Question: I've been an old project. I found when the old programmers tried to use the 'SetFocus()' of 'TWinControls' they surrounded them in try/catches with empty catch blocks. Thus swallowing the exceptions.
The default behavior of the program is to set the focus if the control is enabled. In order to do that I created a function which I can pass the 'TWinControl' to:
'''
void SafeSetFocus(TWinControl *Control)
{
if(Control->Enabled && Control->Visible)
{
Control->SetFocus();
}
}
'''
This code works for most of the program, however I found that in one area that I still get a Debugger Exception of 'Cannot focus a disabled or invisible window'.
I thought that the issue might be related to the parent, so I tried the following adjustment:
'''
void SafeSetFocus(TWinControl *Control)
{
if(Control->Enabled && Control->Visible &&
Control->Parent->Enabled && Control->Parent->Visible)
{
Control->SetFocus();
}
}
'''
This changed did not solve the issue. Because of this, I realized that the window may not necessarily be the parent. So my question boils down to:
Is there a way to determine what the window of the 'TWinControl' is and check to see if it is visible? This assumes the exception is accurate... otherwise if you know what the issue is, please share your knowledge :)
---
I've tried to determine the class name of the ParentWindow by the following code:
'''
String parentWindowClassName = ((TObject *)(Control->ParentWindow))->ClassName();
MessageDlg("parentWindowClassName: " + parentWindowClassName, mtInformation, TMsgDlgButtons() << mbOK, 0);
'''
The first line of code gives an access violation when I run it... any thoughts on a different way to try to determine the info?
'CanFocus()' with just the control doesn't work. 'CanFocus()' for the control and parent doesn't work, see screen shot.

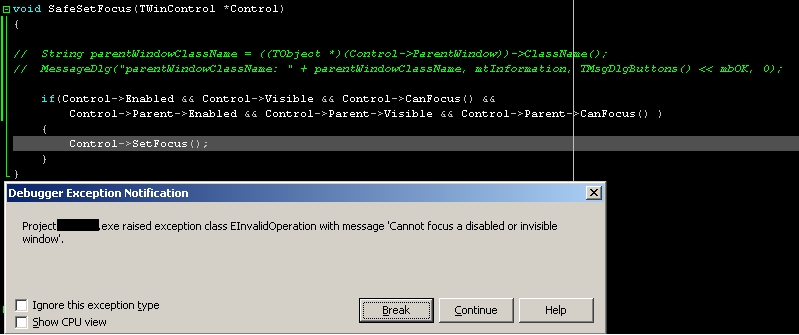
Answer: Thanks goes out to @KenWhite for his suggestions in question ( <URL>
His suggestions in that question lead me to the answer. Below is the code others might be interested in:
'''
#include "winuser.h"
...
void SafeSetFocus(TWinControl *Control)
{
THandle* hWnd = (THandle *)(Control->ParentWindow);
bool parentIsVisible = IsWindowVisible(hWnd);
if(Control->Enabled && Control->Visible && parentIsVisible)
{
Control->SetFocus();
}
}
'''